Question: How can I use this square cursor (image below) in the text '<input>' tags?

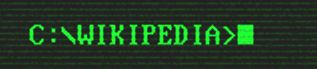
Answer: ## Sample

I've <URL>
- - -
Usual caveats apply still, most notably the inability to visually see where the caret is.
I'd think whether this solution is worth implementing, based on its drawbacks and usability issues.
'''
$(function() {
var cursor;
$('#cmd').click(function() {
$('input').focus();
cursor = window.setInterval(function() {
if ($('#cursor').css('visibility') === 'visible') {
$('#cursor').css({
visibility: 'hidden'
});
} else {
$('#cursor').css({
visibility: 'visible'
});
}
}, 500);
});
$('input').keyup(function() {
$('#cmd span').text($(this).val());
});
$('input').blur(function() {
clearInterval(cursor);
$('#cursor').css({
visibility: 'visible'
});
});
});
'''
'''
#cmd {
font-family: courier;
font-size: 14px;
background: black;
color: #21f838;
padding: 5px;
overflow: hidden;
}
#cmd span {
float: left;
padding-left: 3px;
white-space: pre;
}
#cursor {
float: left;
width: 5px;
height: 14px;
background: #21f838;
}
input {
width: 0;
height: 0;
opacity: 0;
}
'''
'''
<script src="https://ajax.googleapis.com/ajax/libs/jquery/2.1.1/jquery.min.js"></script>
<div id="cmd">
<span></span>
<div id="cursor"></div>
</div>
<input type="text" name="command" value="" />
'''